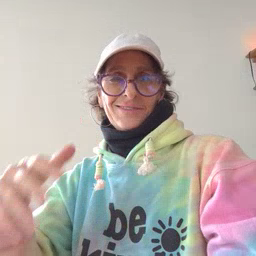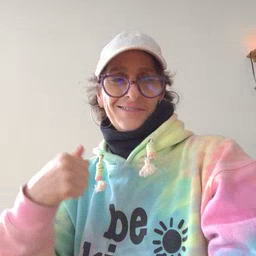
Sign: jeans